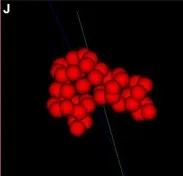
The number and distribution of seeds in plan before placement. (I, J)
125I seeds distribution in 3D.
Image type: pathology (fish)